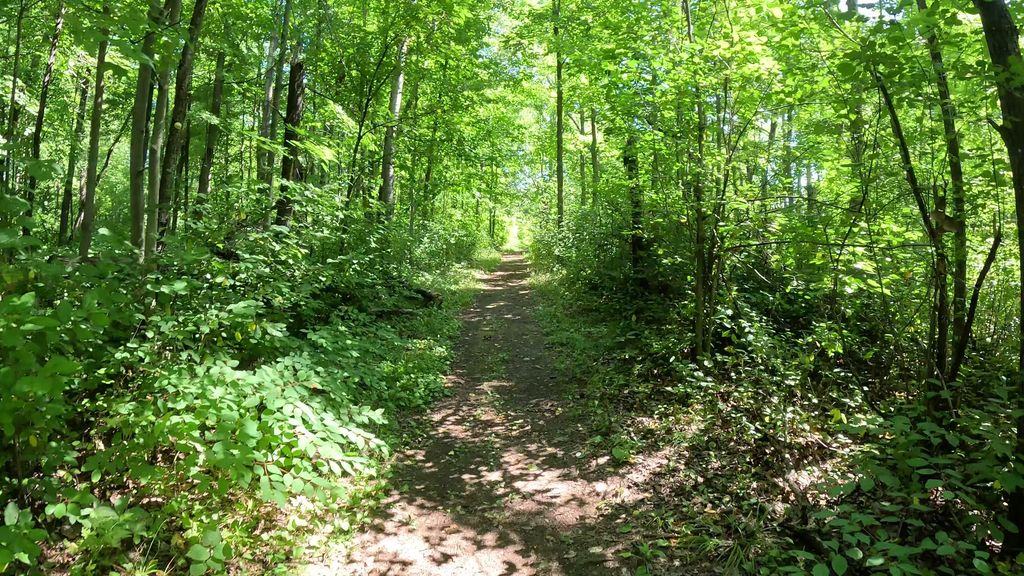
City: ottawa-gatineau